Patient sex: M
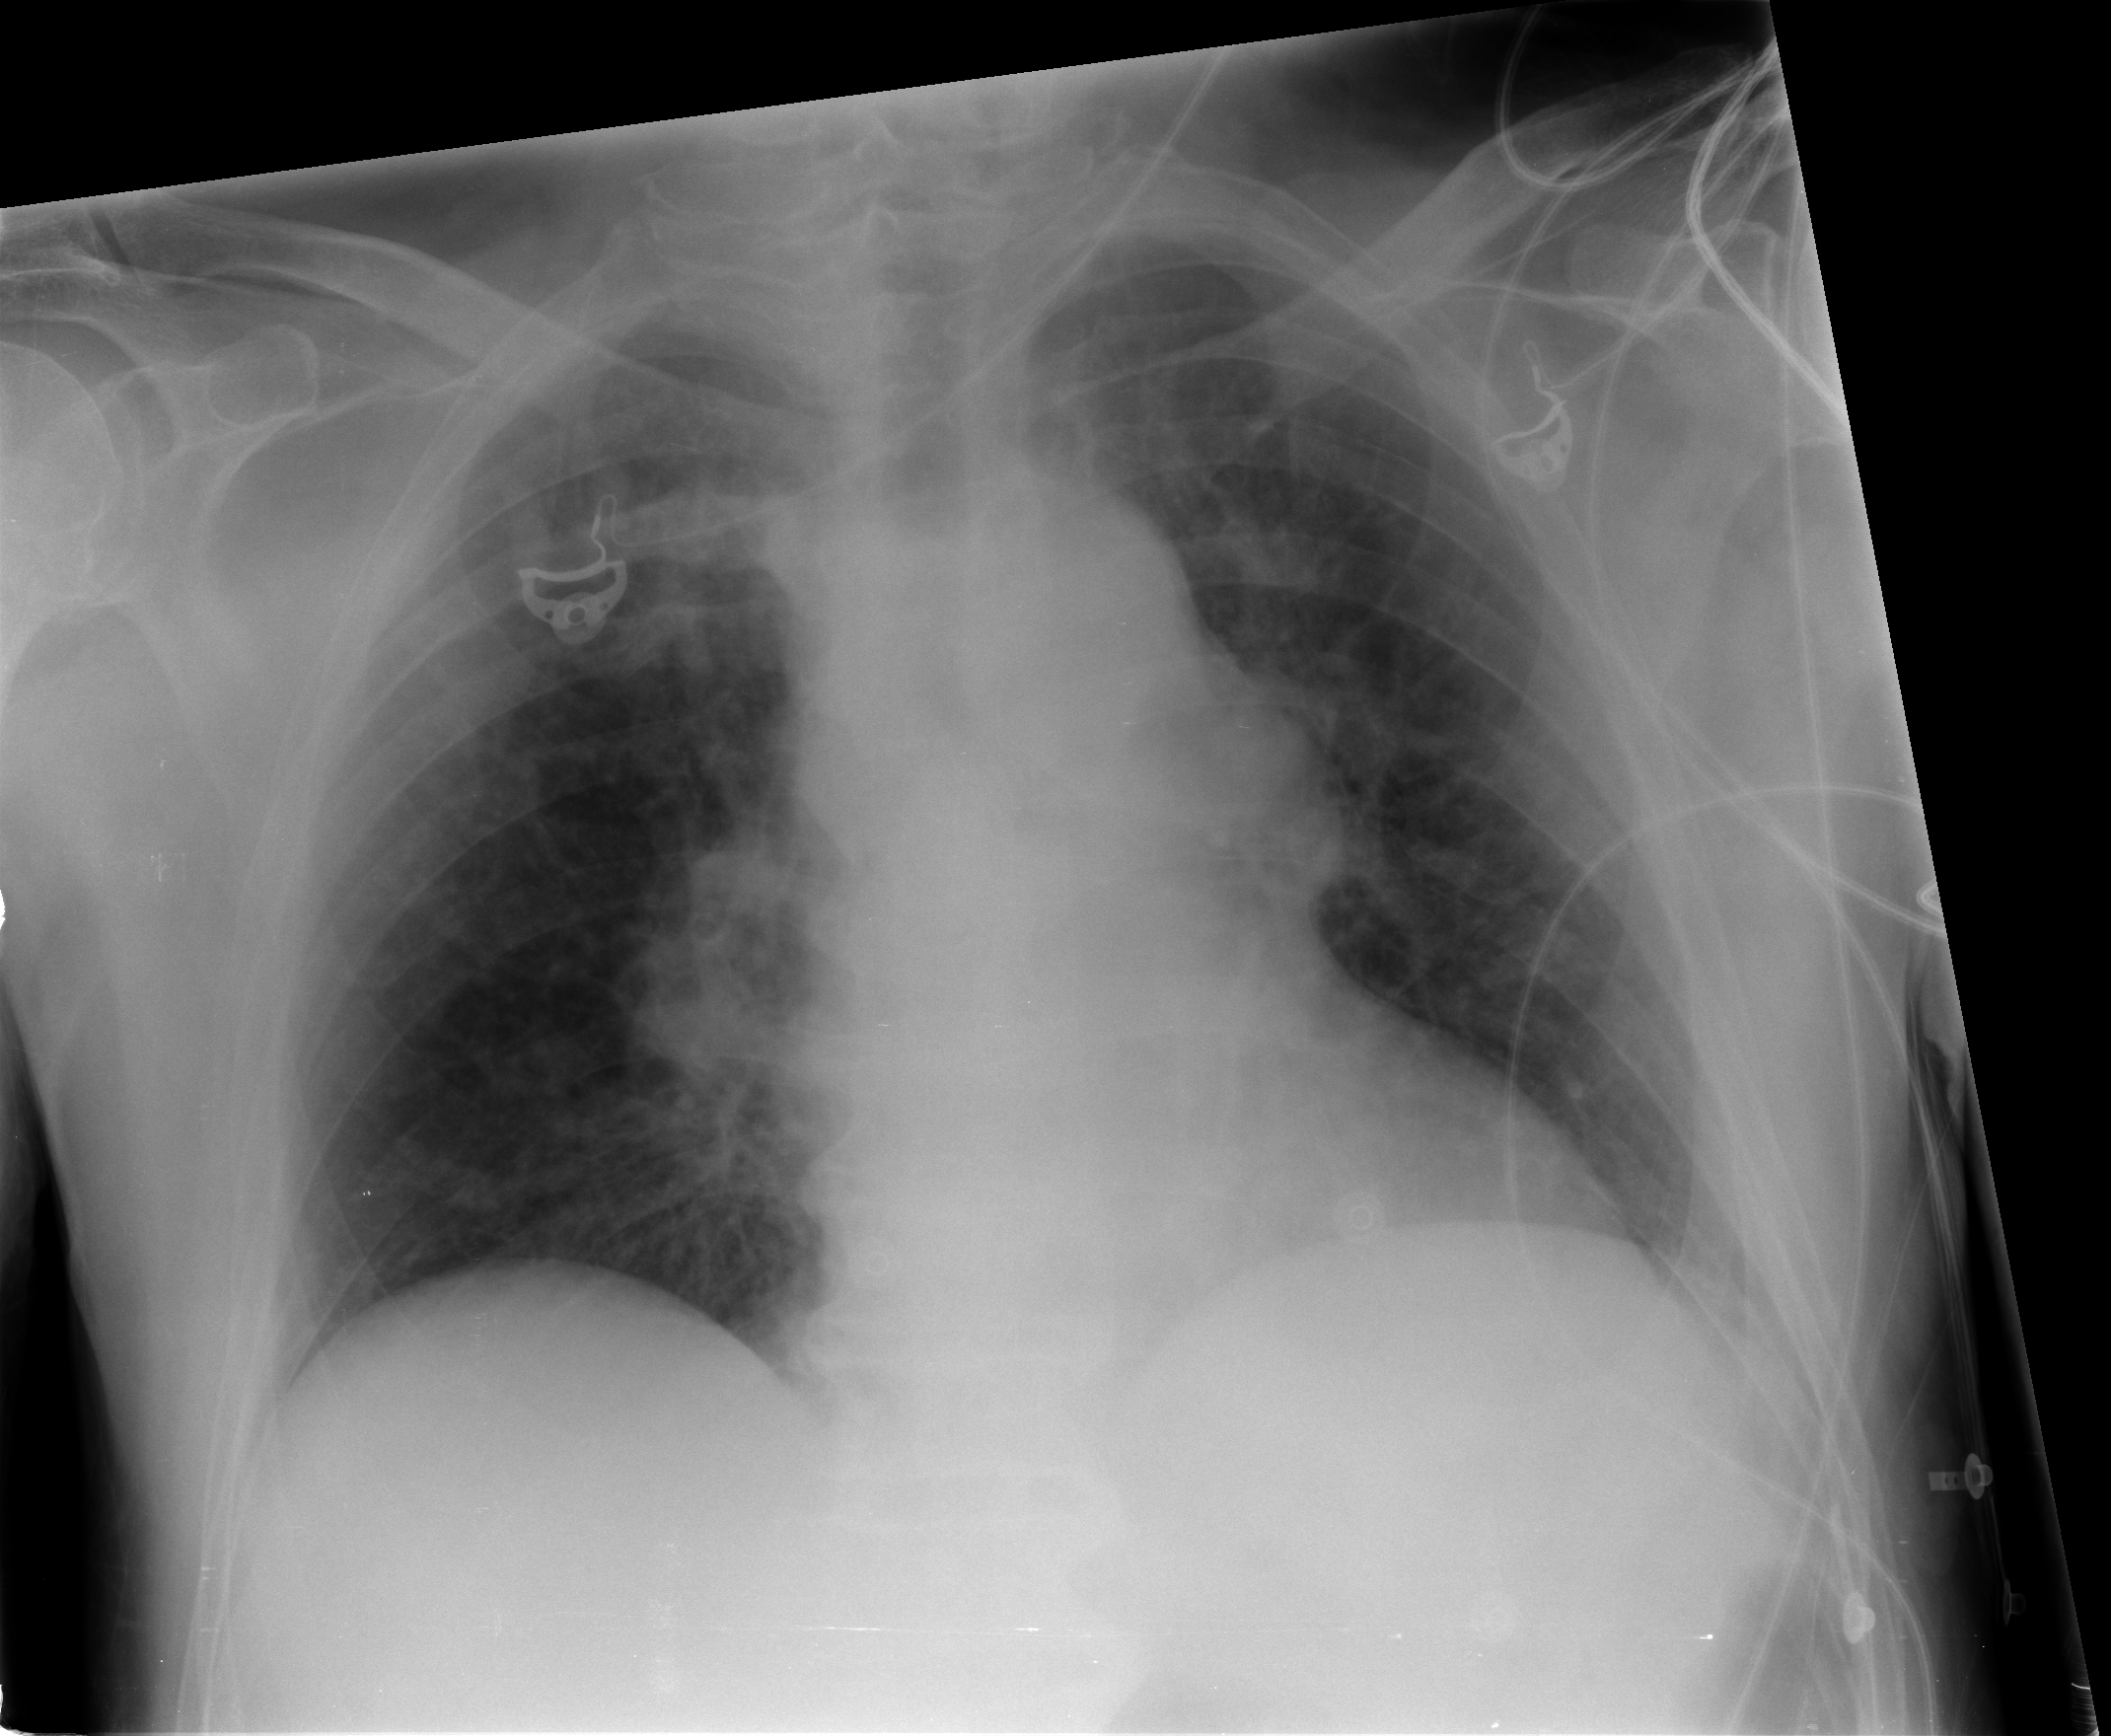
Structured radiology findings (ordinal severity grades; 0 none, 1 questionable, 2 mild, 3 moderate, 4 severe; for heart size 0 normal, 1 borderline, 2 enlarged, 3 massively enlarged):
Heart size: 1
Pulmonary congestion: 3
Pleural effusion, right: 0
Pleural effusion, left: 0
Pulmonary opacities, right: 0
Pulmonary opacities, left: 0
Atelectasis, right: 0
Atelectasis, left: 0